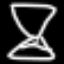
Label: hourglass